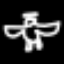
Label: angel